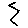
Label: zigzag